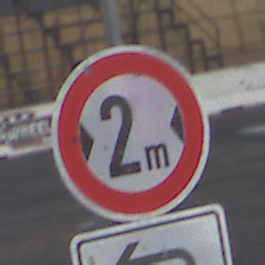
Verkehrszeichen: TatsaechlicheBreite2
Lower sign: RichtungsangabeDurchPfeile2
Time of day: MorningAfternoon
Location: Outdoor (RoadRail)
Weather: PartlyCloudy
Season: NotSpecified
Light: Natural